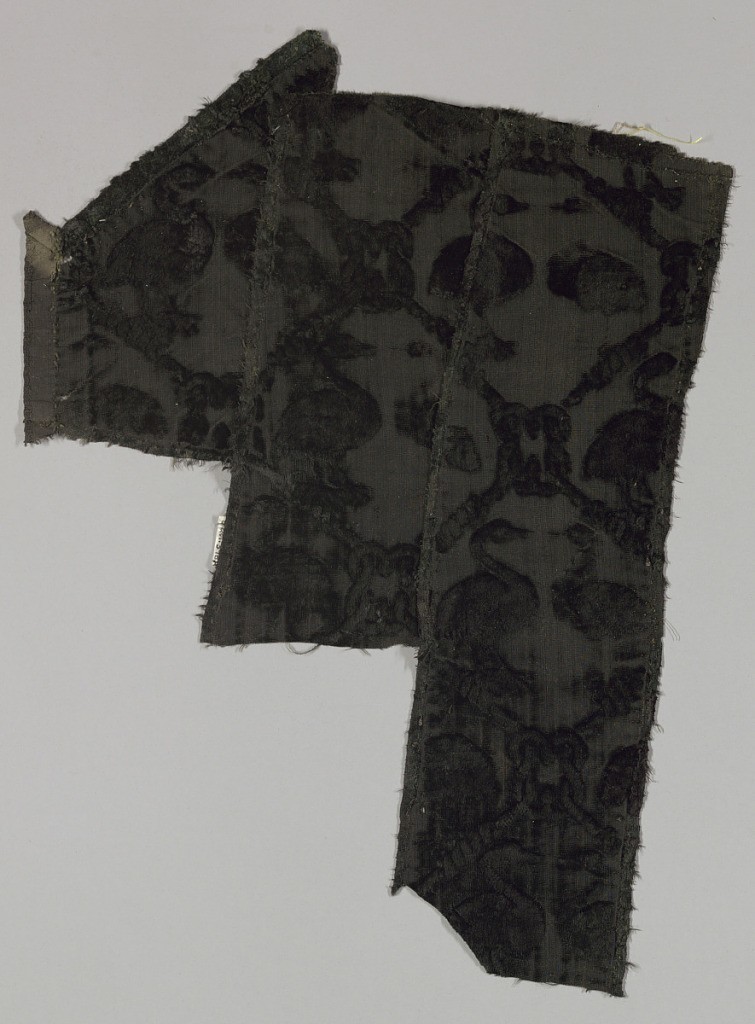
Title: Fragment
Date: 14th–15th century
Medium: silk Technique: supplementary warp loops in plainweave foundation (velvet).
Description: Confronted geese (?) in diamond framework with knots forming the corners all in black.